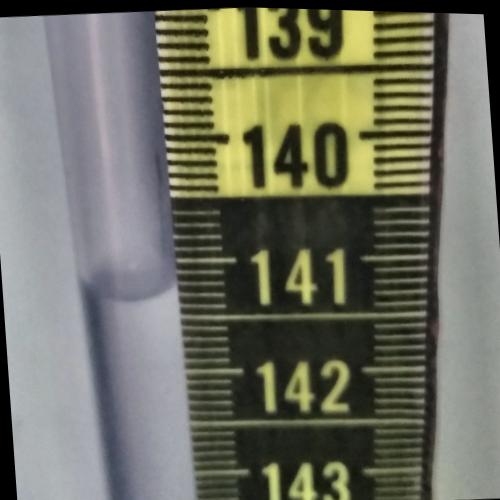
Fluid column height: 141.3 cm